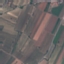
Land use / land cover: PermanentCrop